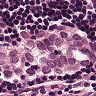
Metastatic tissue present: yes